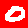
Digit: 0